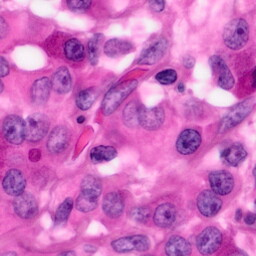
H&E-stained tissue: Pancreatic